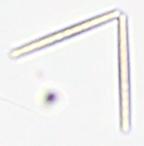
Label: Thalassionema